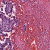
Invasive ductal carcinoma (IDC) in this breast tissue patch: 1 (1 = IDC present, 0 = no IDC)